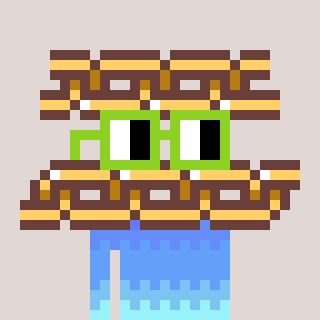
a pixel art character with square light green glasses, a chain-shaped head and a blue-colored body on a warm background